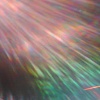
Label: sunburn